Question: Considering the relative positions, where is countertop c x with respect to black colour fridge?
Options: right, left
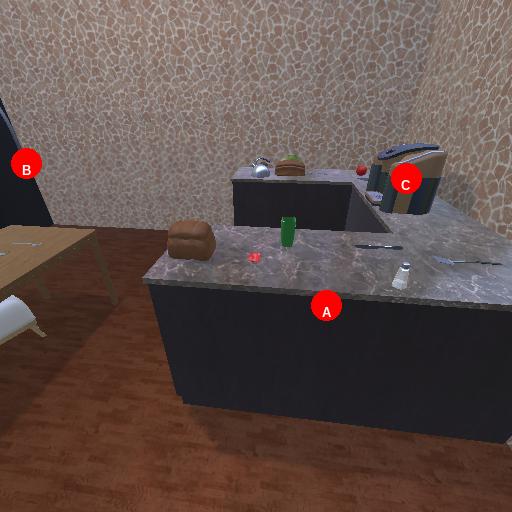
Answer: right